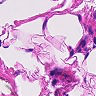
Metastatic tissue present: no